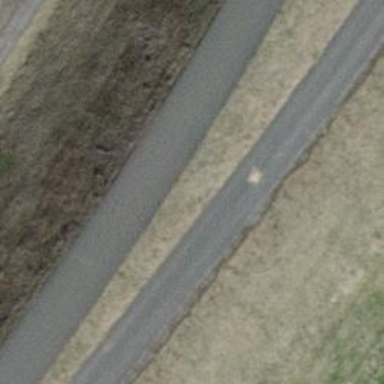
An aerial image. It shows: Asphalt path with grade1 tracktype and embankment.